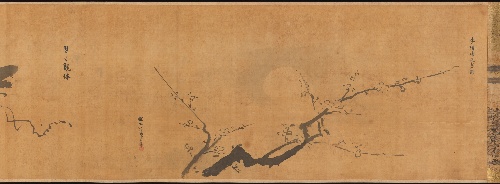
Title: 狩野探幽筆　『画苑』|Famous Themes for Painting Study Known as “The Garden of Painting” (Gaen)
Artist: Kano Tan'yū
Artist bio: Japanese, 1602–1674
Date: 1670
Object type: Handscroll
Classification: Paintings
Medium: Handscroll; ink on paper
Culture: Japan
Period: Edo period (1615–1868)
Dimensions: 10 7/8 in. x 11 ft. 7 7/16 in. (27.6 x 354.2 cm)
Department: Asian Art
Credit line: The Harry G. C. Packard Collection of Asian Art, Gift of Harry G. C. Packard, and Purchase, Fletcher, Rogers, Harris Brisbane Dick, and Louis V. Bell Funds, Joseph Pulitzer Bequest, and The Annenberg Fund Inc. Gift, 1975
Accession year: 1975
Repository: Metropolitan Museum of Art, New York, NY
Tags: Men|Horses|Mountains|Plants|Trees